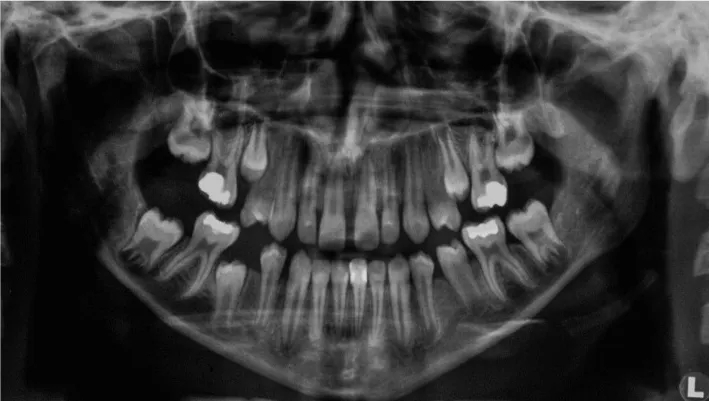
OPG and bitewing radiographs after treatment. A) OPG radiograph.
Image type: radiology (x_ray)